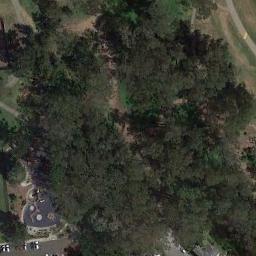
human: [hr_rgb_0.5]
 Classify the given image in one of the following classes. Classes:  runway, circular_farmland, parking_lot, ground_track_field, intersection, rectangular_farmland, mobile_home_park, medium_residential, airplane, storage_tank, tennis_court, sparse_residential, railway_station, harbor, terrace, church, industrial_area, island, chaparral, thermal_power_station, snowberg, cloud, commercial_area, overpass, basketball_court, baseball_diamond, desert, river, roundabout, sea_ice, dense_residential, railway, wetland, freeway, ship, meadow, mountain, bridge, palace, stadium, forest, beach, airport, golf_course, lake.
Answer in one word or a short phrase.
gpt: forest